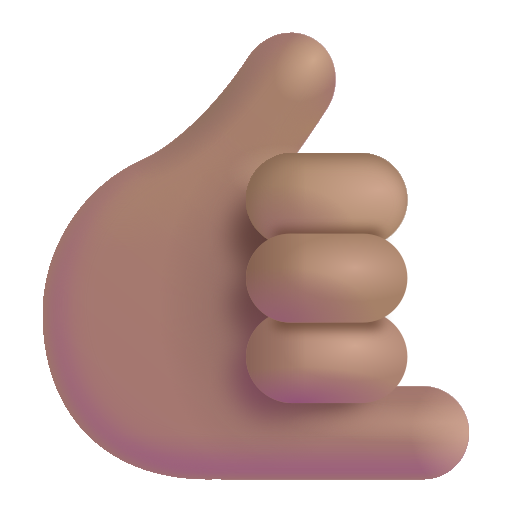
call me hand color